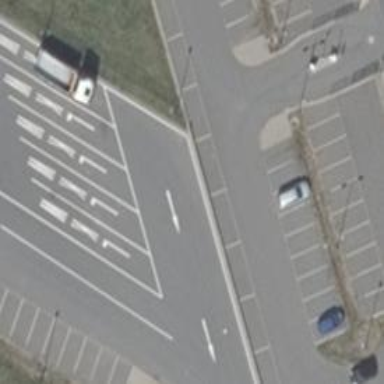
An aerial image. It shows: Asphalt parking aisle road for service vehicles.